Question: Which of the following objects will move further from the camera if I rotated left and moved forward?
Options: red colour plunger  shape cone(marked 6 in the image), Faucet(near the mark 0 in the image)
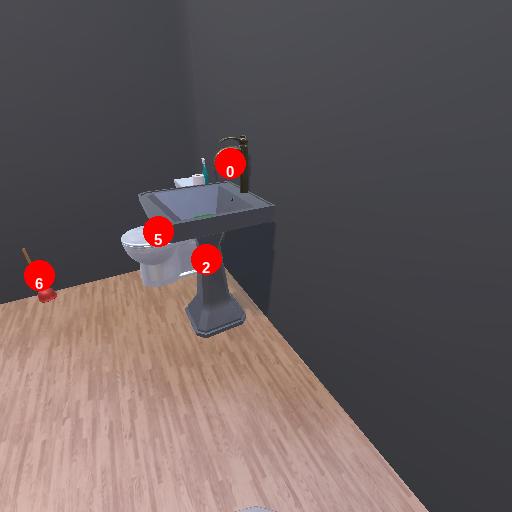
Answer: red colour plunger  shape cone(marked 6 in the image)